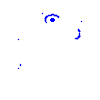
Particle: pion